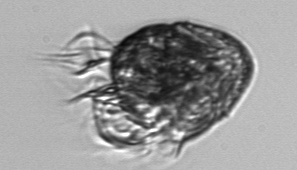
Label: Strombidium_capitatum